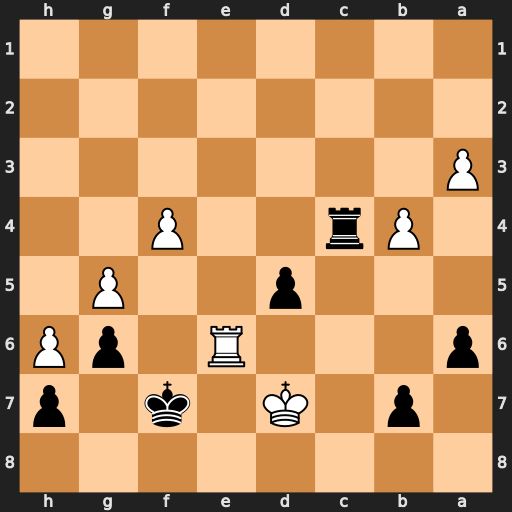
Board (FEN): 8/1p1K1k1p/p3R1pP/3p2P1/1Pr2P2/P7/8/8
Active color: b
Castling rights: -
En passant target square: -
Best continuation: Rc7+ Kd6 Rc6+ Kxd5 Rxe6